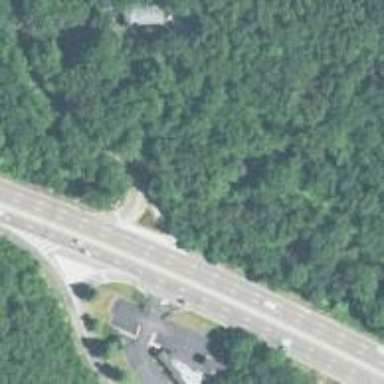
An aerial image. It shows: Trunk link highway.